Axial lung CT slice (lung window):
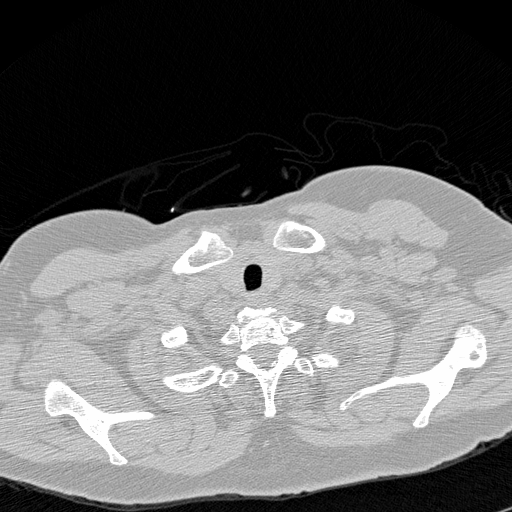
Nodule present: no